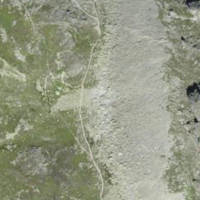
EUNIS habitat code: 48
Species observed at this site:
Jacobaea incana